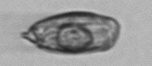
Label: Katodinium_or_Torodinium